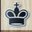
Piece: bK